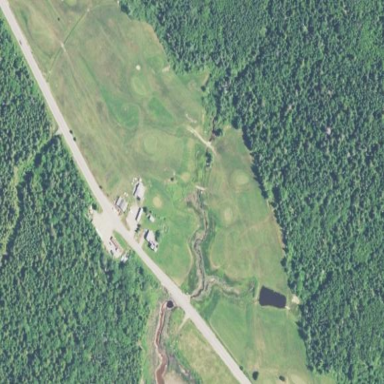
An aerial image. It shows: Golf course surrounded by greenery.